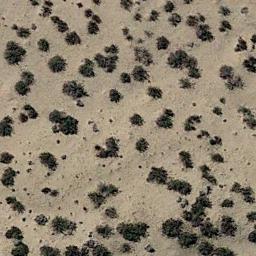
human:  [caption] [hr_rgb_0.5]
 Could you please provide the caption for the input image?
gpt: Some disconnected green chaparrals grow in the desert .

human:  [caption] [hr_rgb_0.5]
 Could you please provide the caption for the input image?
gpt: The chaparral is consist of sparse bushes on the desert .

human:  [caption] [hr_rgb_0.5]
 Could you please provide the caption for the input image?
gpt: There are some scattered trees in this desert .

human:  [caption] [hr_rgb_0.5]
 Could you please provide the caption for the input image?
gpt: Chaparral is evenly distributed on the sand .

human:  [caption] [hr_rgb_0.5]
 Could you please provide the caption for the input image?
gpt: The plants in the chaparral vary in size .